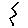
Label: zigzag